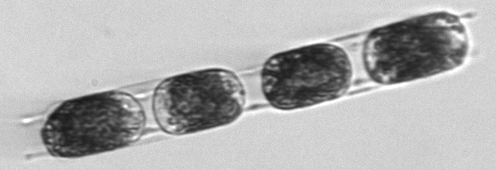
Label: Hemiaulus